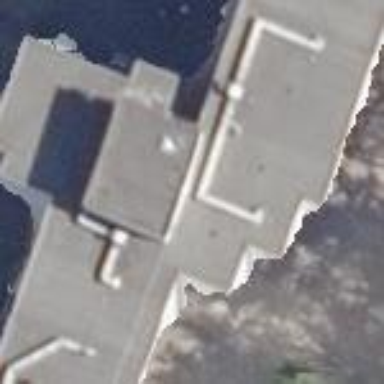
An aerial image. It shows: Apartment building with flat roof.